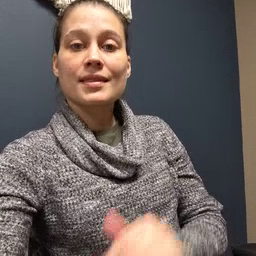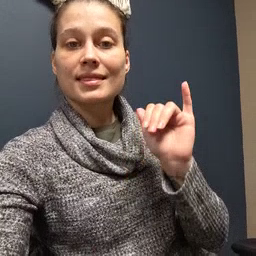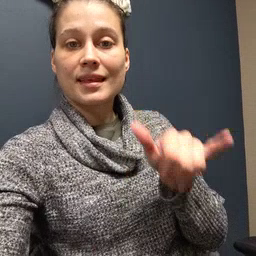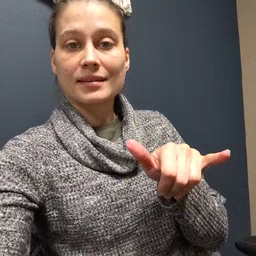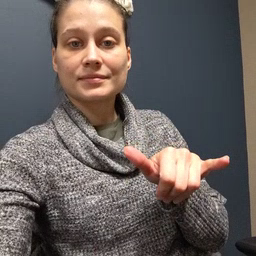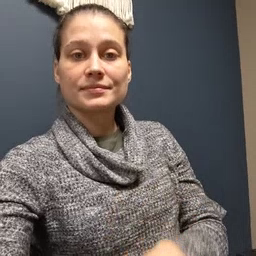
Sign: that